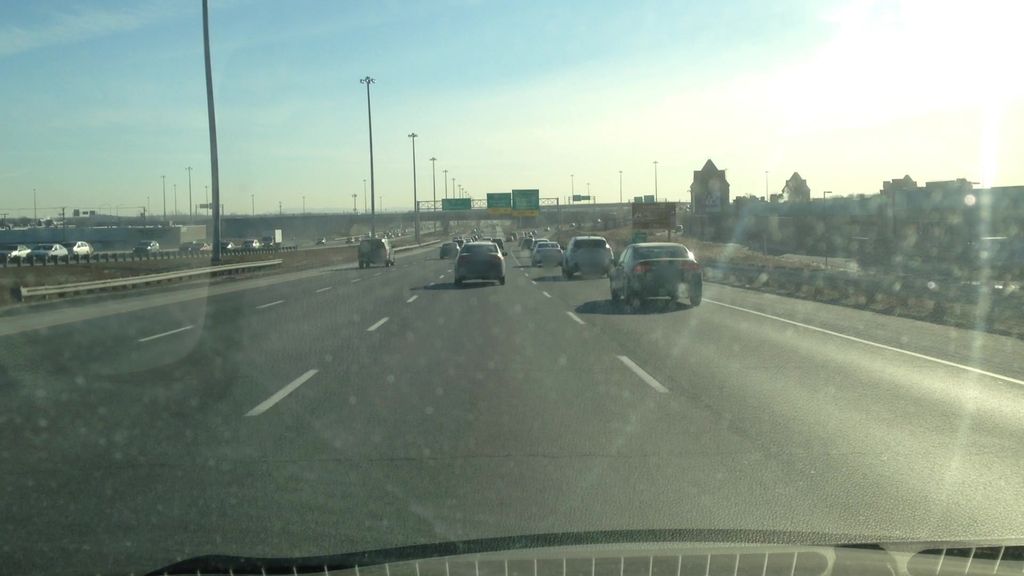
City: montreal